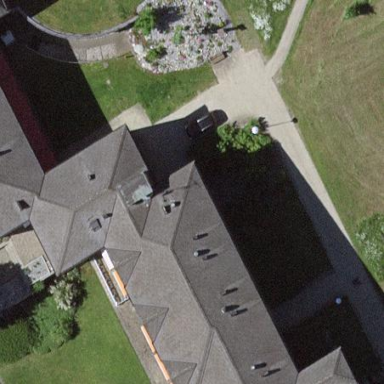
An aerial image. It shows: View of roof of building.